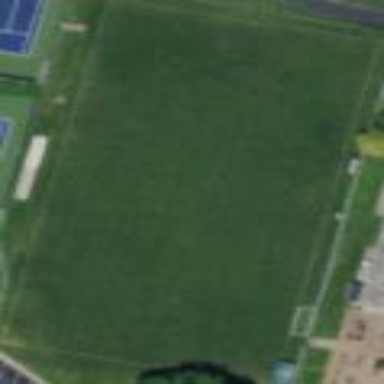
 used for leisure and sports activities."